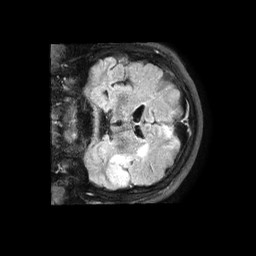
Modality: FLAIR
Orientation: coronal
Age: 52
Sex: male
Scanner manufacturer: philips
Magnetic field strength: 1.5 T
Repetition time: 6 s
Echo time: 0.1025 s